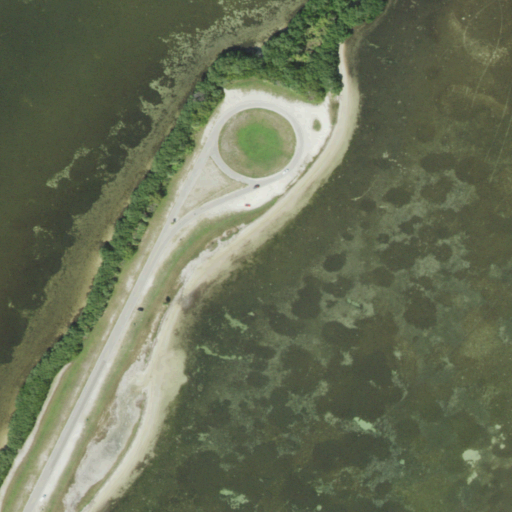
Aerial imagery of beach in Florida named East Beach containing herbaceous wetlands, medium intensity development, open water, and grassland